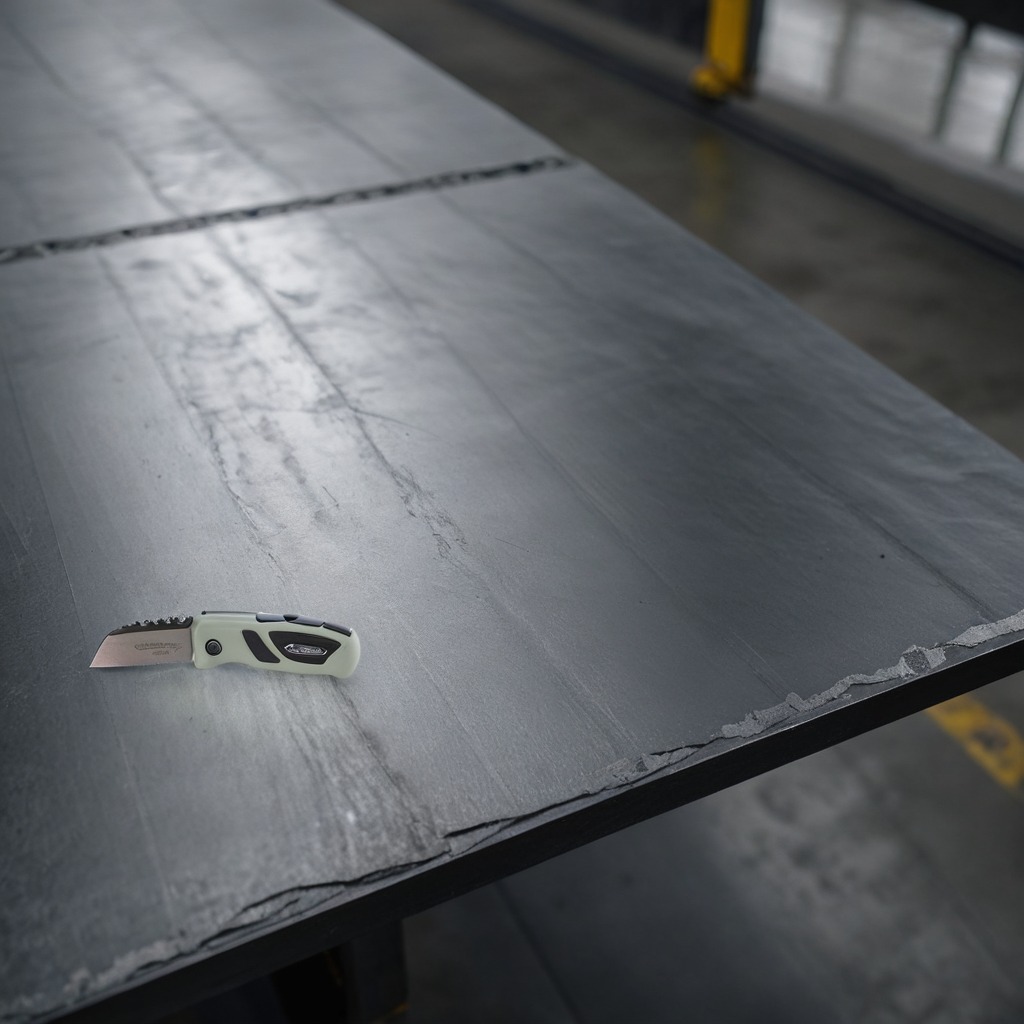
A utility knife lies on a cold steel table in a mining workshop.